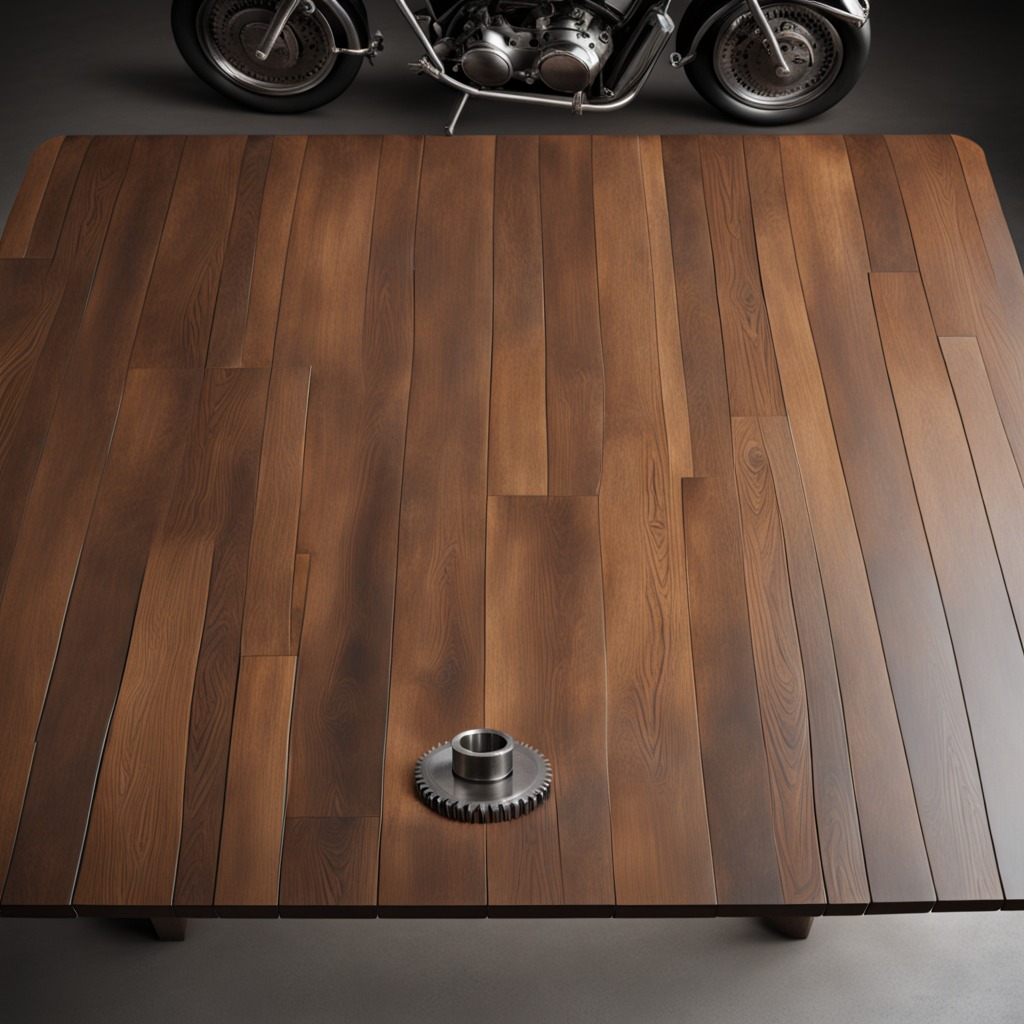
A steel gear with teeth is lying on the oil-spilled wooden table in a vintage motorcycle garage.